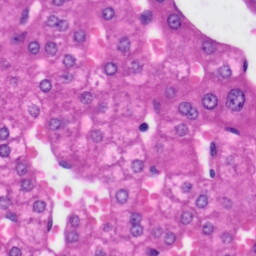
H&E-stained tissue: Liver